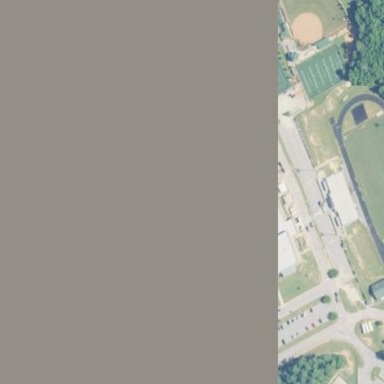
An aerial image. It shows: School.